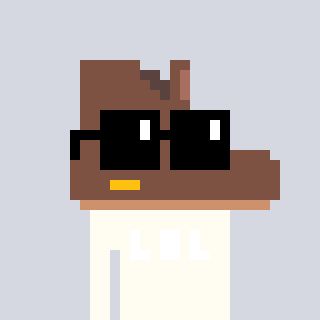
a pixel art character with square black sunglasses, a boot-shaped head and a grayscale-colored body on a cool background